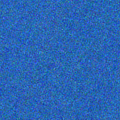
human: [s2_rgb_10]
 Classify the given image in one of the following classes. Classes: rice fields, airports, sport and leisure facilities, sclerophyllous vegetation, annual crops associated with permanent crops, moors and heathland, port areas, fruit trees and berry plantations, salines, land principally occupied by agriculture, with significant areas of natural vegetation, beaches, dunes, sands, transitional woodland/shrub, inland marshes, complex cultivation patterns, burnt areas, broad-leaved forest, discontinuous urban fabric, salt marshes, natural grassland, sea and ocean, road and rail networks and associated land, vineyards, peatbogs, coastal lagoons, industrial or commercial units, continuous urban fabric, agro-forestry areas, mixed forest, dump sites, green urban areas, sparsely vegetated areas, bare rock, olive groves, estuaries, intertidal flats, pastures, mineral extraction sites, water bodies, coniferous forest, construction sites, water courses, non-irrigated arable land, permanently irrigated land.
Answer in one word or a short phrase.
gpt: sea and ocean